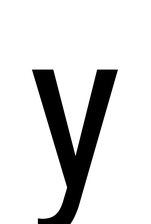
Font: Roboto_Condensed_Regular